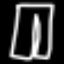
Label: pants